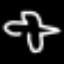
Label: airplane